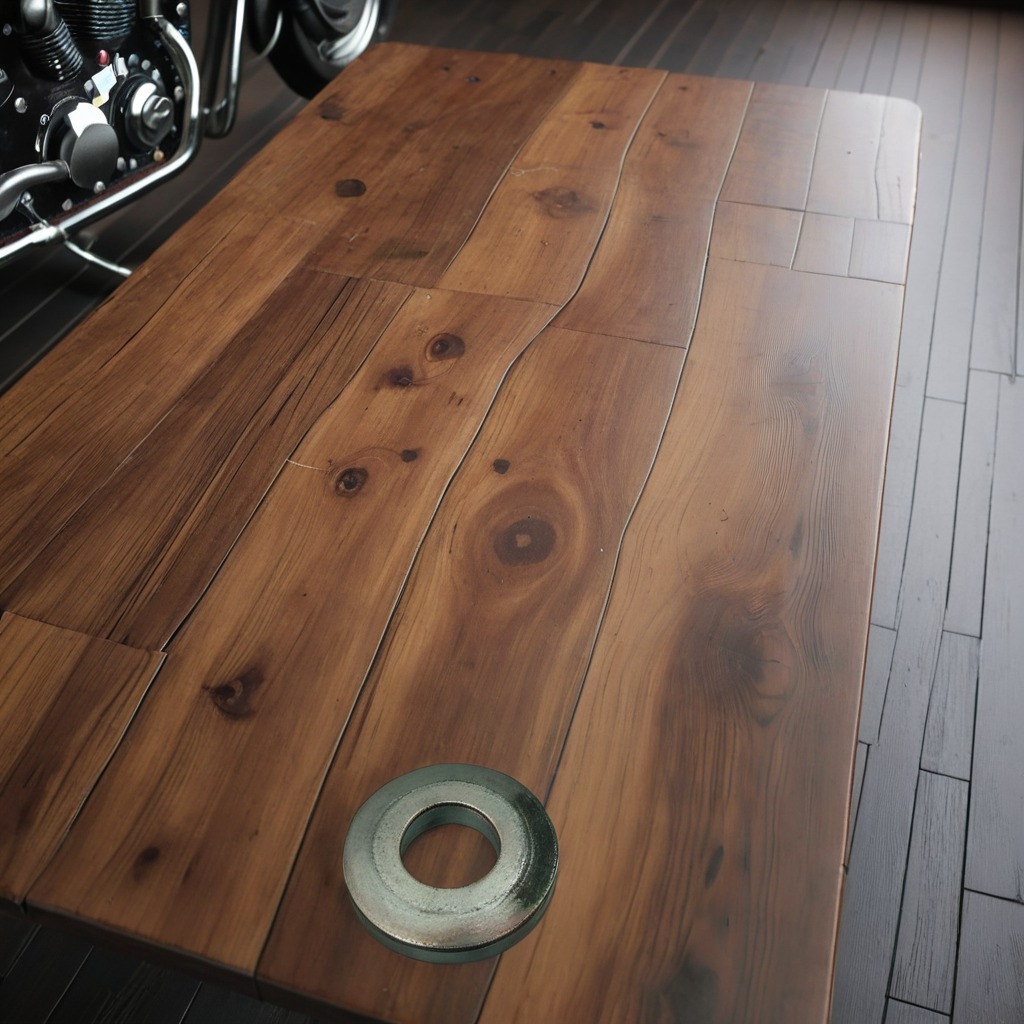
A flat metal washer lying on the oil-spilled wooden table in a vintage motorcycle garage.